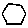
Label: hexagon